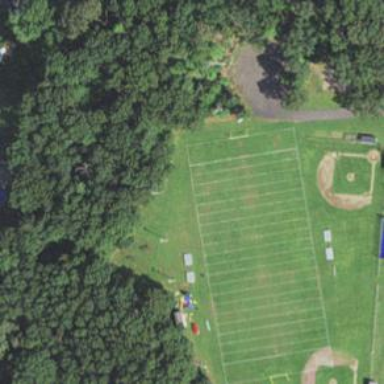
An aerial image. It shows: American football pitch for leisure and sport activities.